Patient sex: F
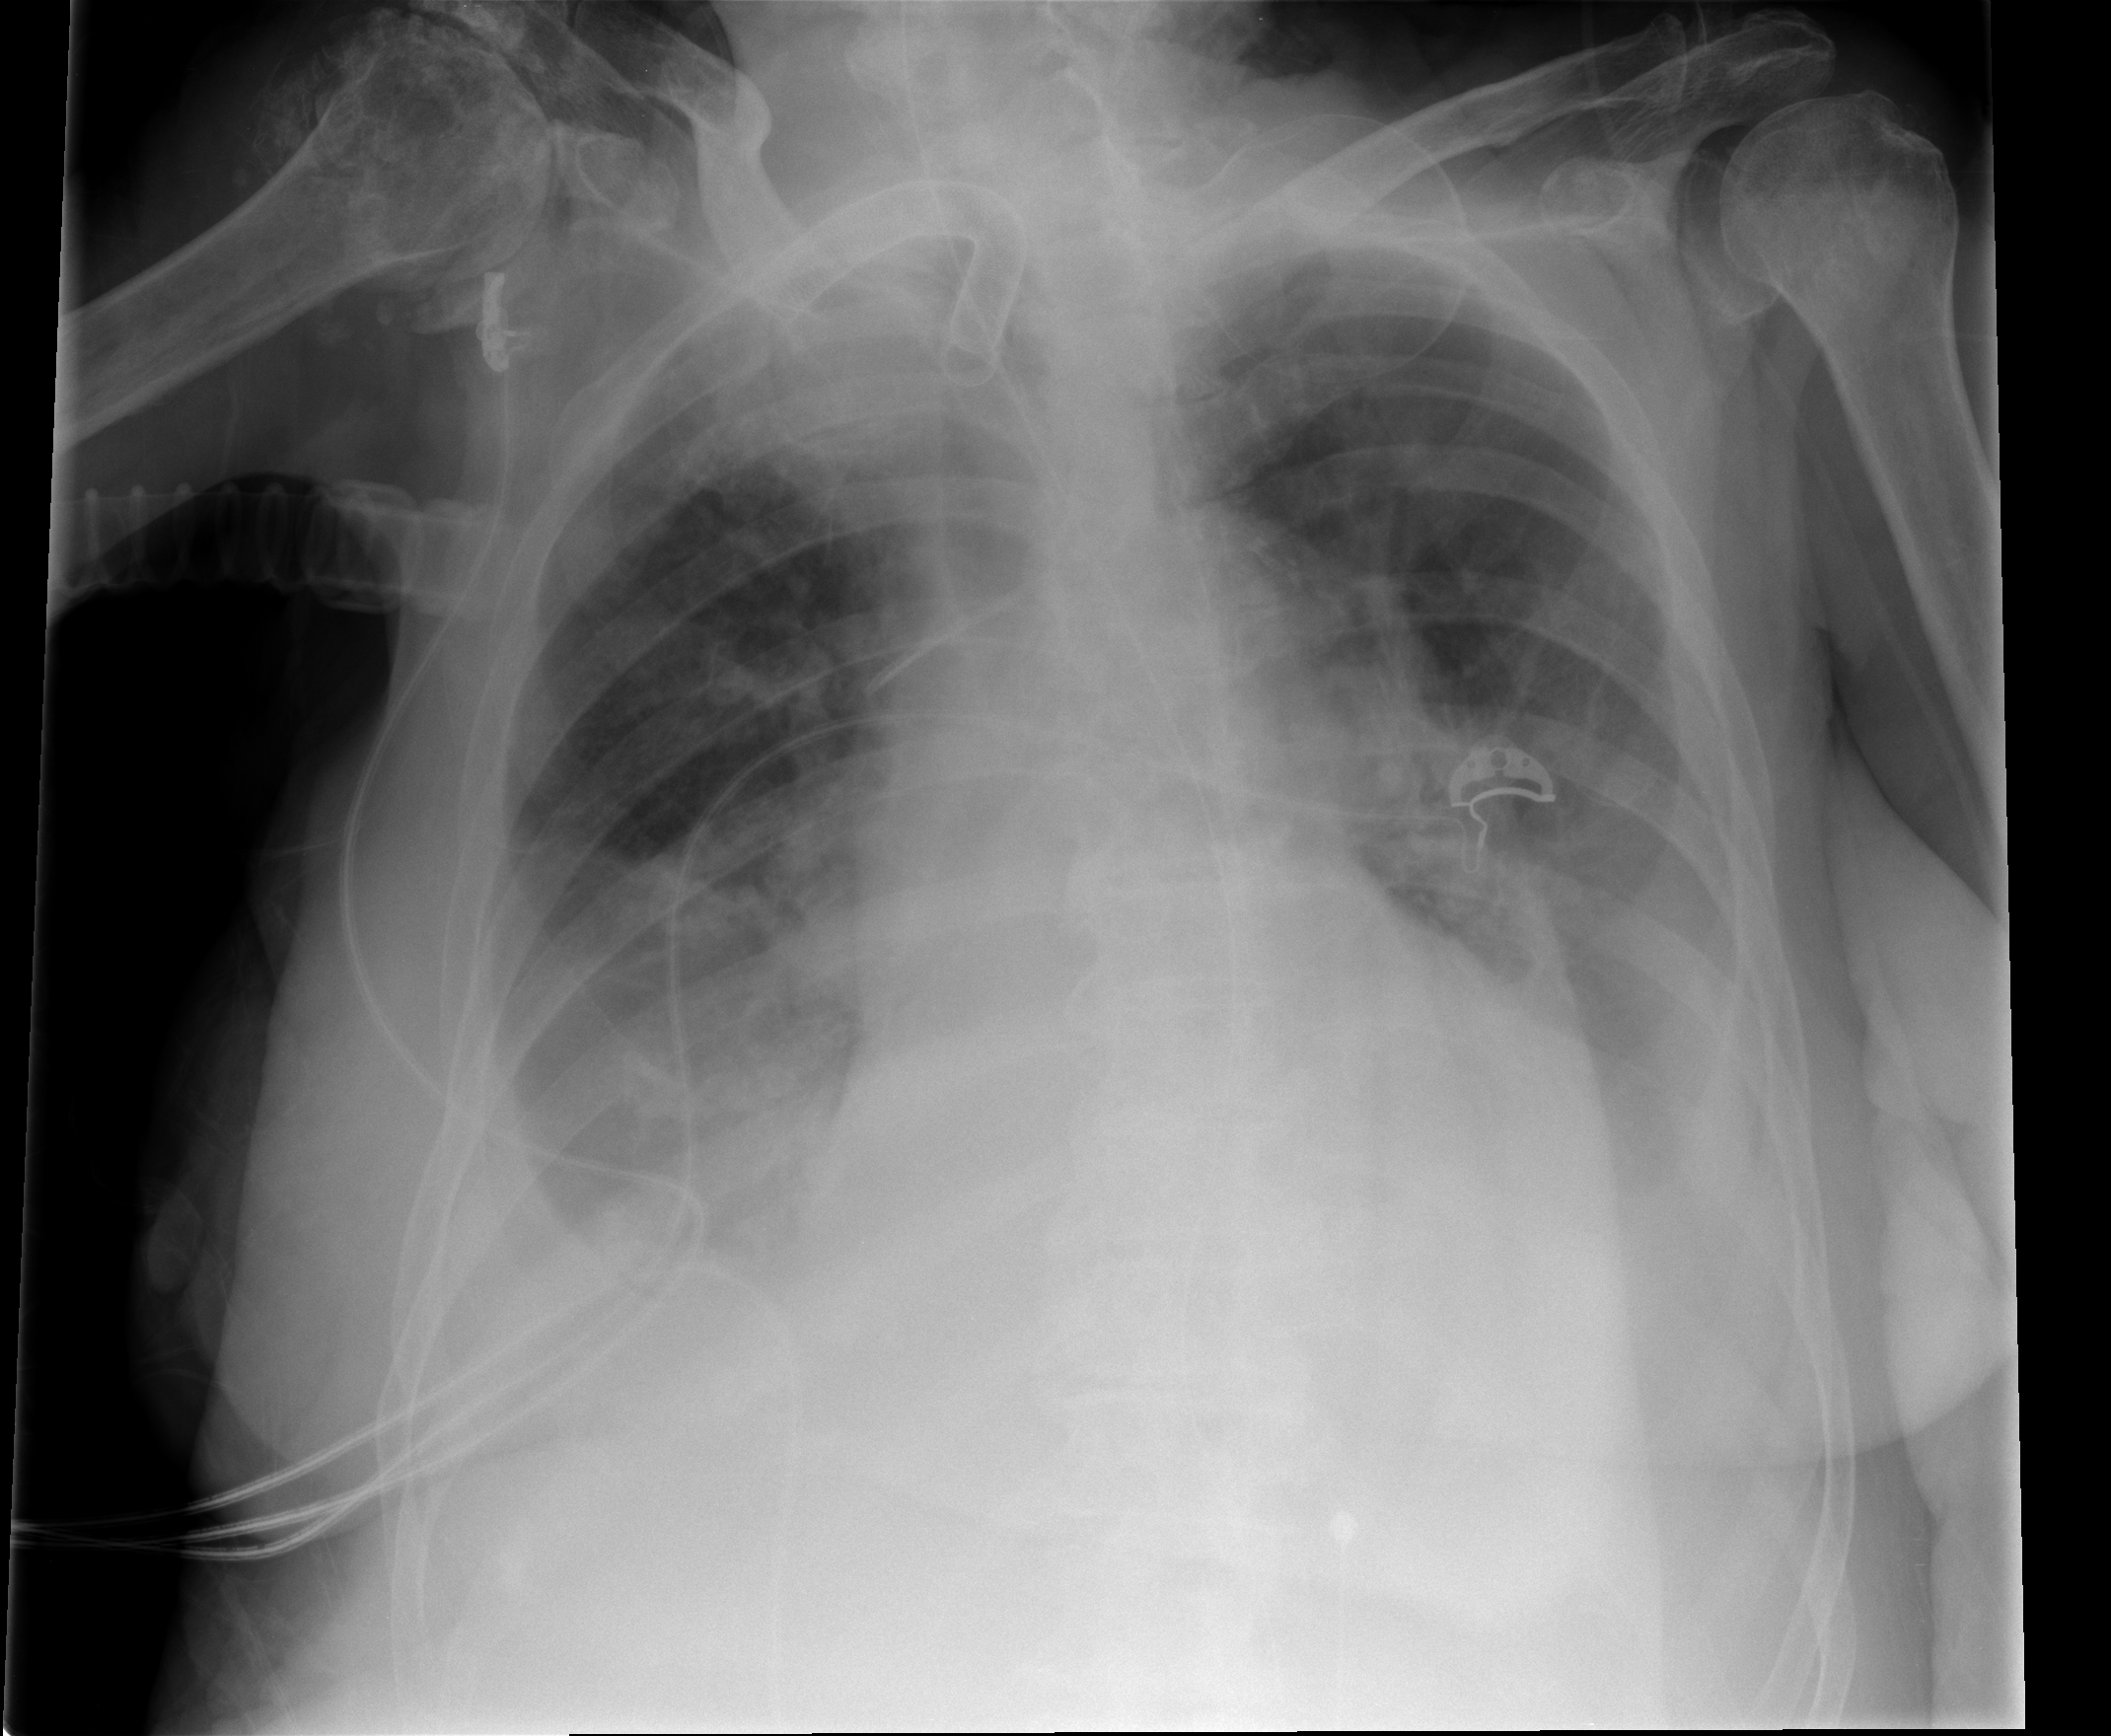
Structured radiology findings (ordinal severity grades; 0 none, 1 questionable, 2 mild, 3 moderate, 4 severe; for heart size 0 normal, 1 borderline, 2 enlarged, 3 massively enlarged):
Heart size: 2
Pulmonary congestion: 2
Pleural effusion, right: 2
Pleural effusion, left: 3
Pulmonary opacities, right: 2
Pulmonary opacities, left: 1
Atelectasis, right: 2
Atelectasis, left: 2